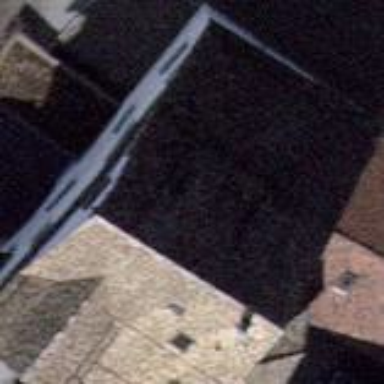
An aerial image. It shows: Building with gabled roof made of roof tiles. The roof is oriented across the structure.